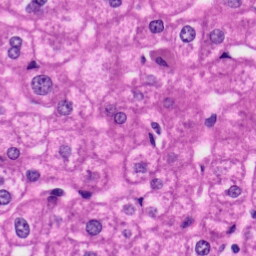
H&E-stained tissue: Liver